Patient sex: M
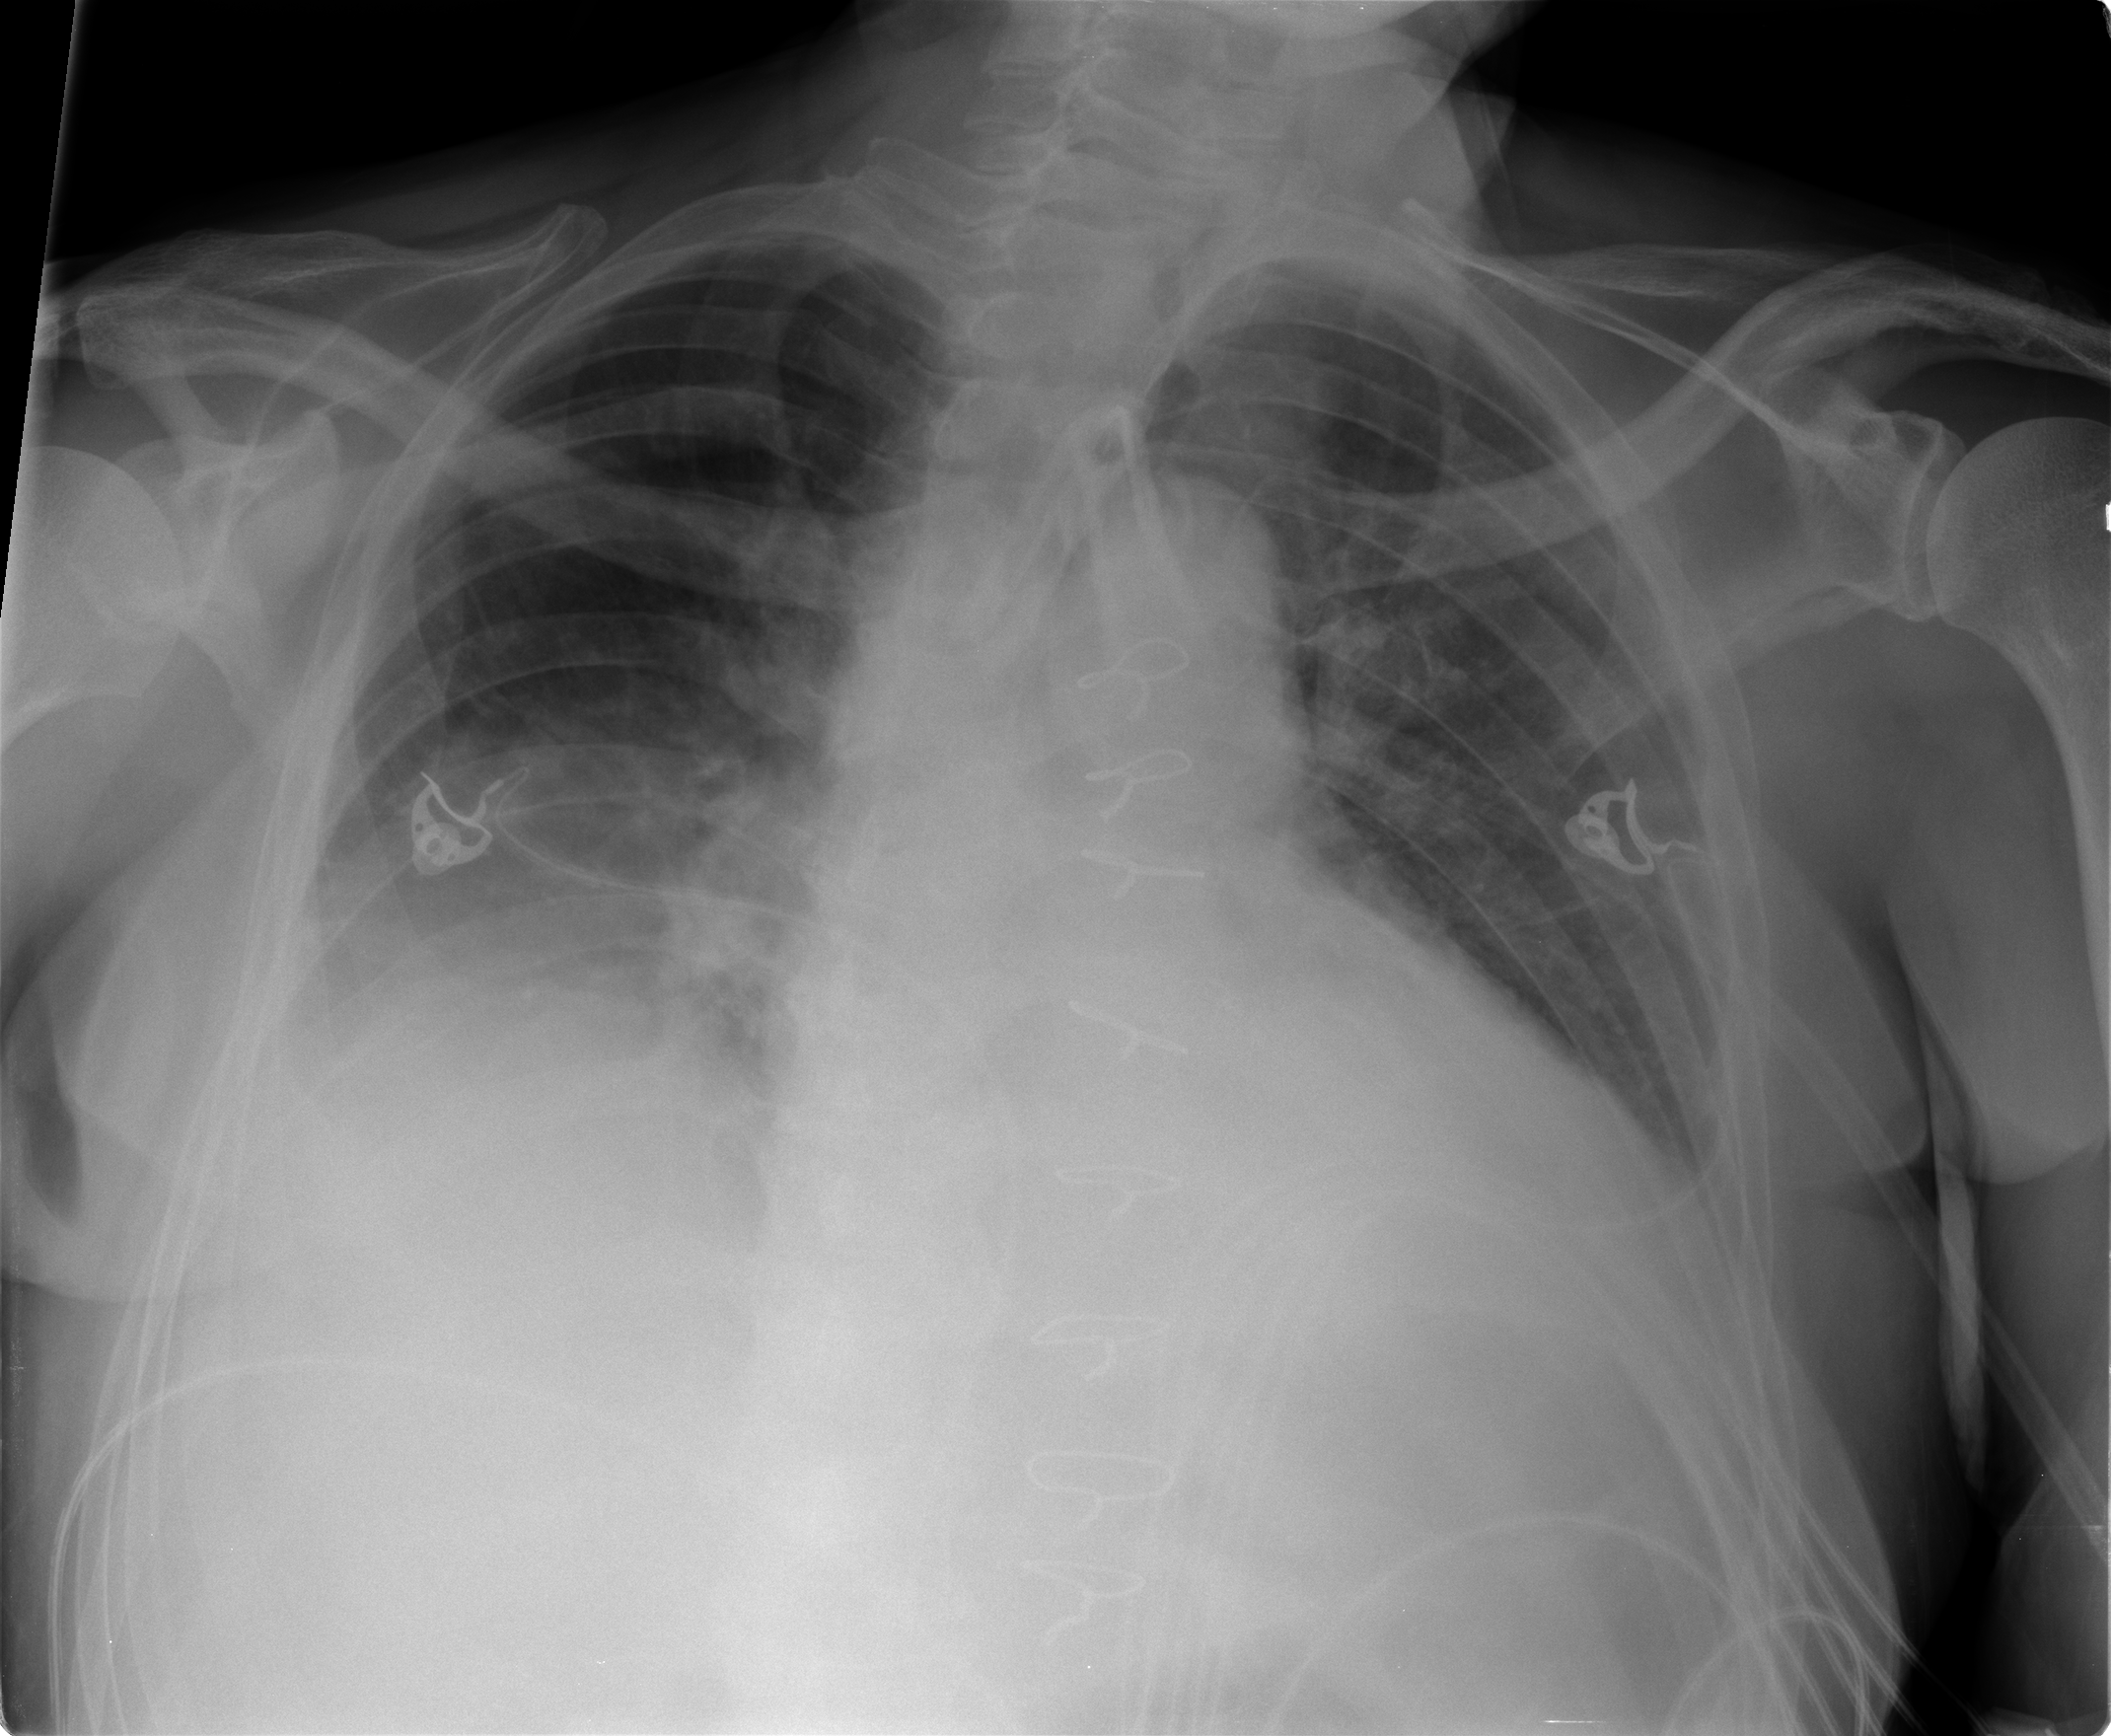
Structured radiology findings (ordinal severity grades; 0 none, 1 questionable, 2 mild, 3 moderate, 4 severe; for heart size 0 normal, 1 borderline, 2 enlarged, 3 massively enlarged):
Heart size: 2
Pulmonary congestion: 2
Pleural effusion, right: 2
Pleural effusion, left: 2
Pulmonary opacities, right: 1
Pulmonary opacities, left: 0
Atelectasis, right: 2
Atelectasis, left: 2